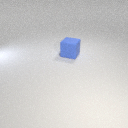
large blue rubber cube